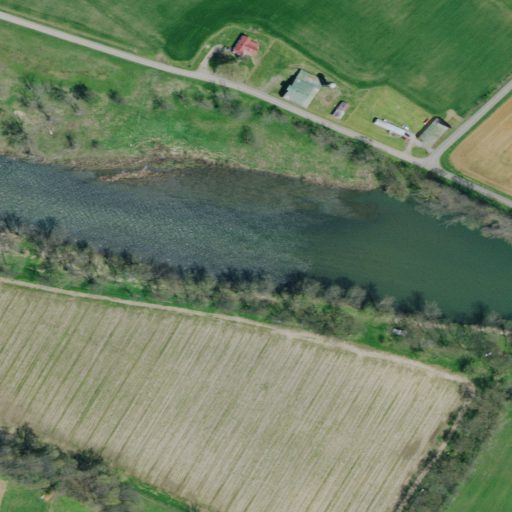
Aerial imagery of bar in Tennessee named Blackburns Shoals containing pasture, cultivated crops, open water, low intensity development, mixed forest, open development, medium intensity development, and evergreen forest